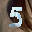
Label: 5